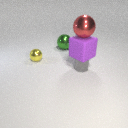
large purple rubber cube below large red metal sphere